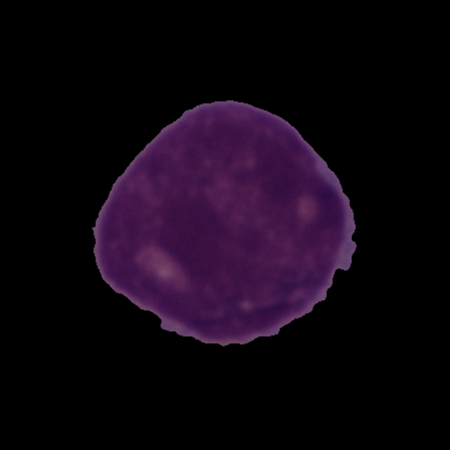
Label: cancer